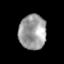
Tissue: prostate
Cell type: T cells
Senescence score: 0.2551
Nuclear area (px): 926
Mean DAPI intensity: 156.989